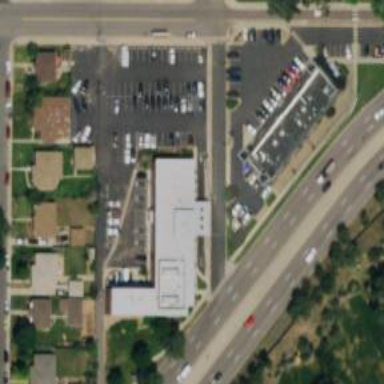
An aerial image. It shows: Healthcare clinic.